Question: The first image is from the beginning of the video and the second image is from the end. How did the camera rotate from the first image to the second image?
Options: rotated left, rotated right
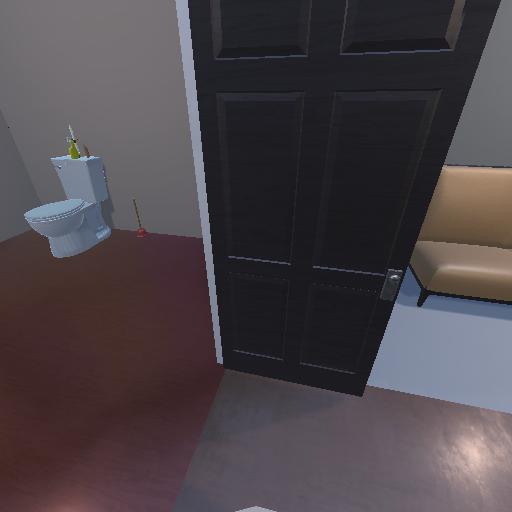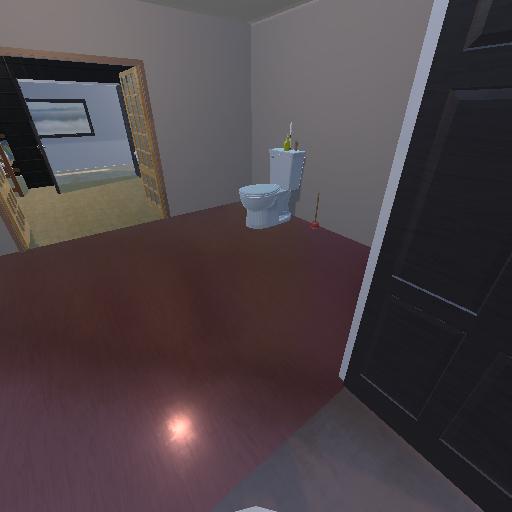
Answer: rotated left